Question:
I've got a list of items. The big box on the left is my image. The two boxes are text boxes. I want the above text box to be ellipsized. Here's my current layout file.
MainLayout
'''
<LinearLayout xmlns:android="http://schemas.android.com/apk/res/android"
android:layout_width="match_parent"
android:layout_height="match_parent"
android:padding="5dp" >
<ListView
android:id="@+id/List"
android:layout_width="fill_parent"
android:clickable="true"
android:layout_height="wrap_content" >
</ListView>
</LinearLayout>
'''
And the layout within each list item is
'''
<?xml version="1.0" encoding="utf-8"?>
<LinearLayout xmlns:android="http://schemas.android.com/apk/res/android"
android:layout_width="match_parent"
android:layout_height="wrap_content"
android:padding="5dp" >
<ImageView
android:id="@+id/Logo"
android:layout_width="50dp"
android:layout_height="50dp"
android:layout_marginLeft="5dp"
android:layout_marginRight="20dp"
android:layout_marginTop="5dp"
android:src="@drawable/ic_launcher" >
</ImageView>
<LinearLayout android:id="@+id/textViews"
android:layout_height="match_parent"
android:layout_width="wrap_content"
android:clickable="false"
android:focusableInTouchMode="false"
android:orientation="vertical">
<TextView
android:id="@+id/detail"
android:layout_width="match_parent"
android:ellipsize="end"
android:clickable="false"
android:focusableInTouchMode="false"
android:layout_height="wrap_content"
android:textSize="20sp" >
</TextView>
<TextView
android:id="@+id/detail2"
android:layout_width="match_parent"
android:layout_height="wrap_content"
android:clickable="false"
android:focusableInTouchMode="false"
android:textSize="12sp" >
</TextView>
</LinearLayout>
</LinearLayout>
'''
With this, if my detail in upper box is too big, it takes two lines before '...', and the textView below is never shown.
If the text in upper box is small, then it looks fine. How to restrict the overflowing of upper box to the entire list element size?
Thanks
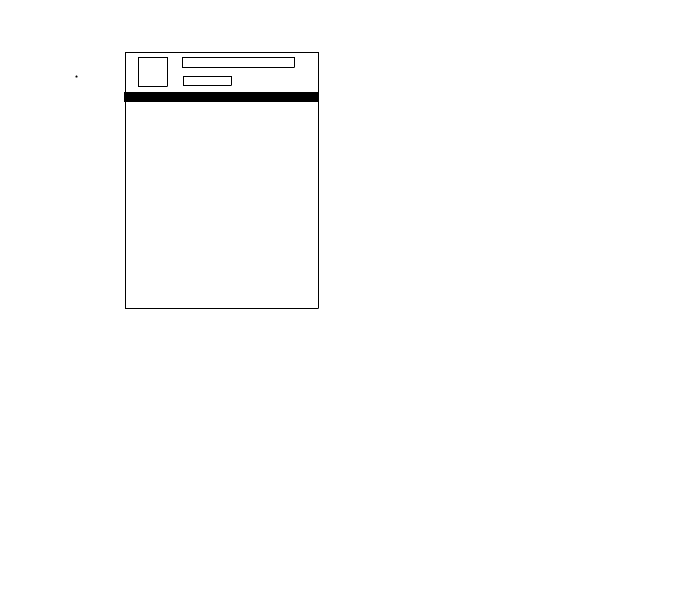
Answer: I think you want to add 'android:singleLine="true"' to the upper box.